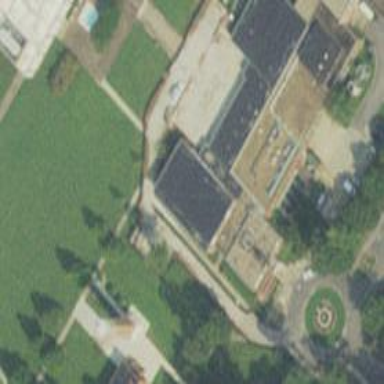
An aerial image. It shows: University building.